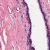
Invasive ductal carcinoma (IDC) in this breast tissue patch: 0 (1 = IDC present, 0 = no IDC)